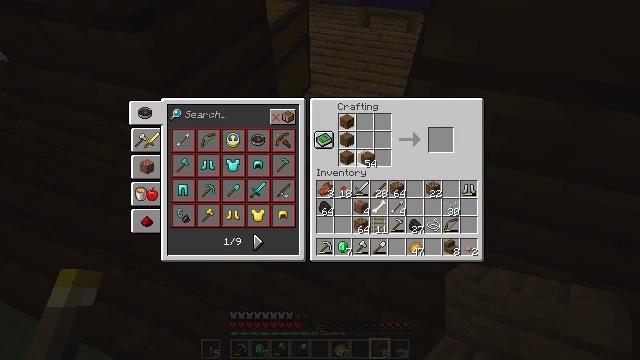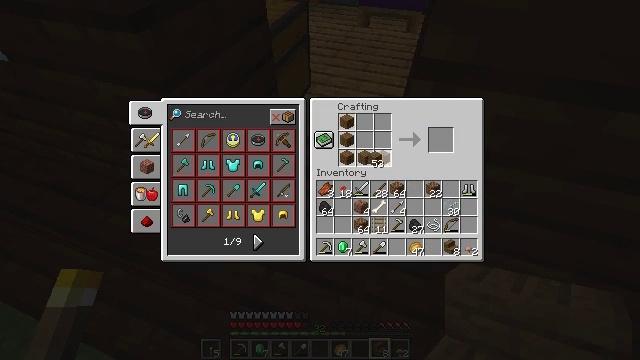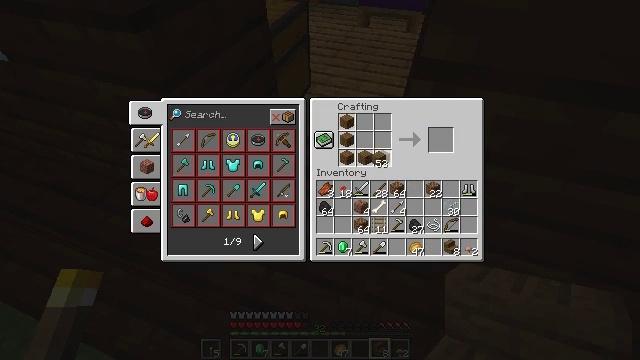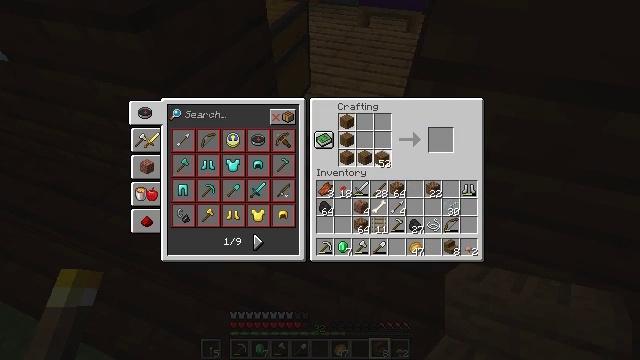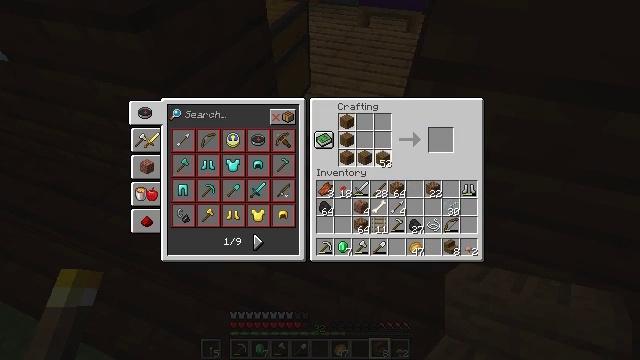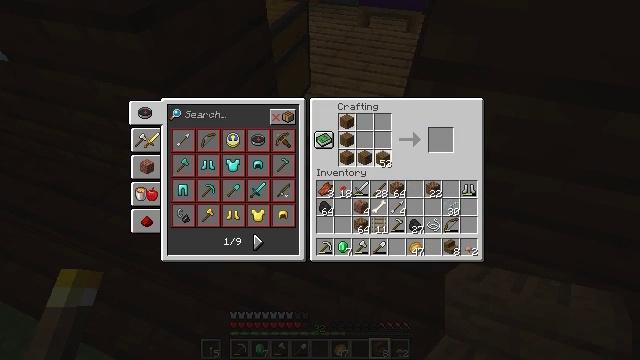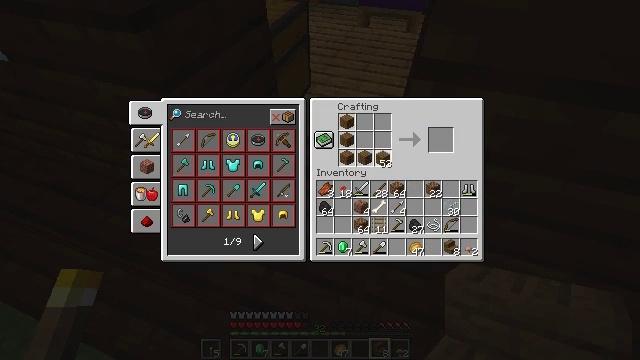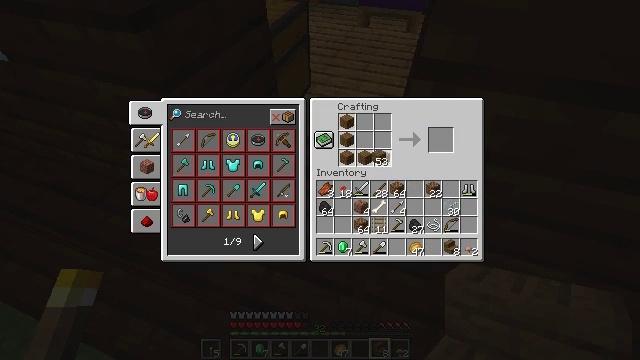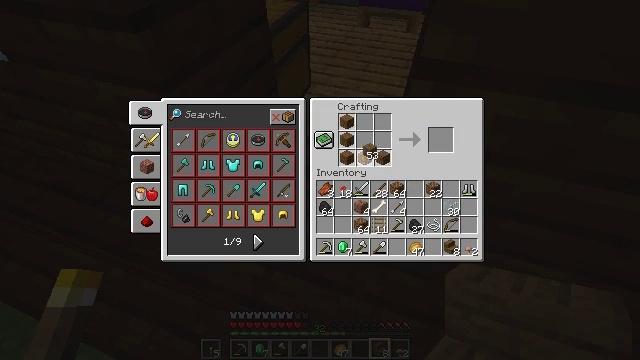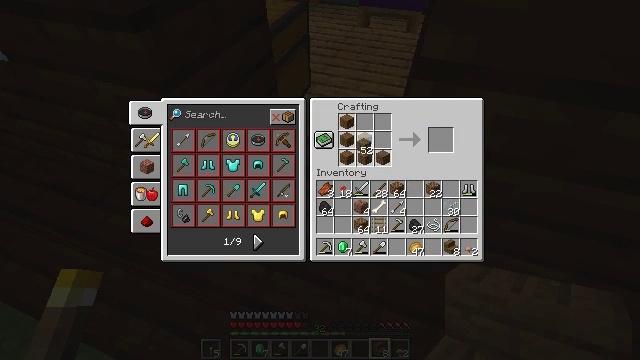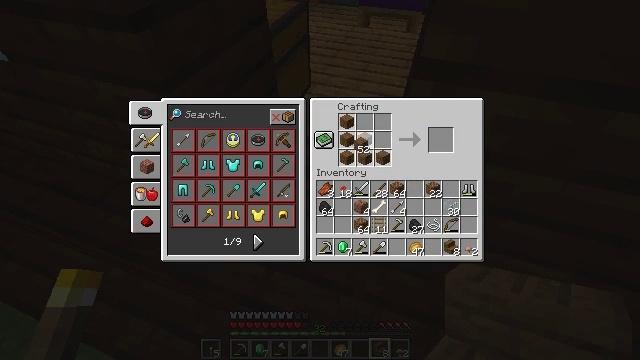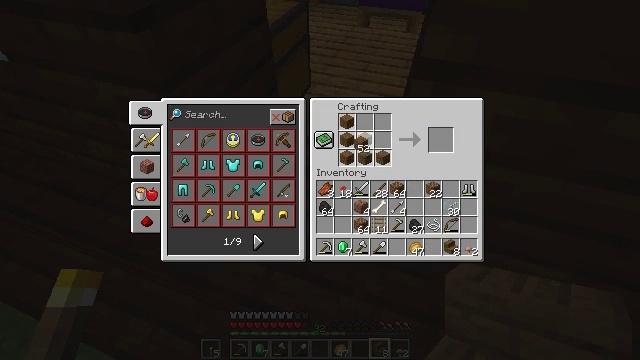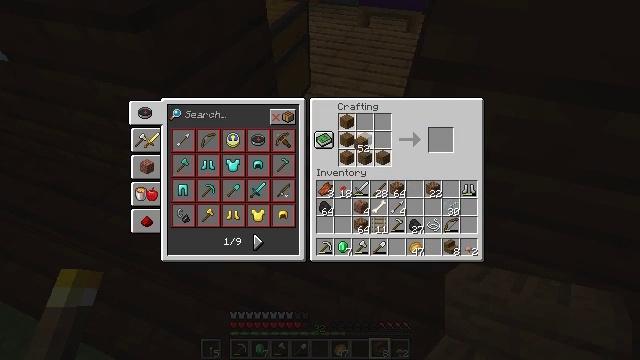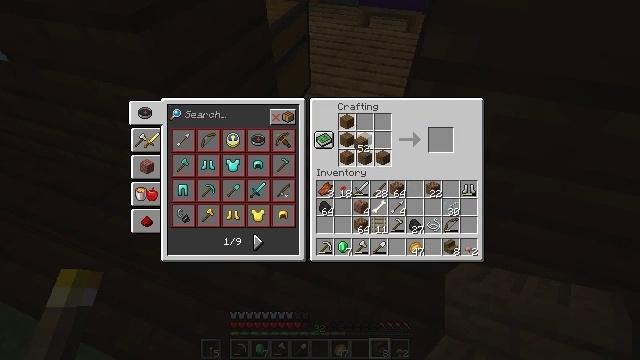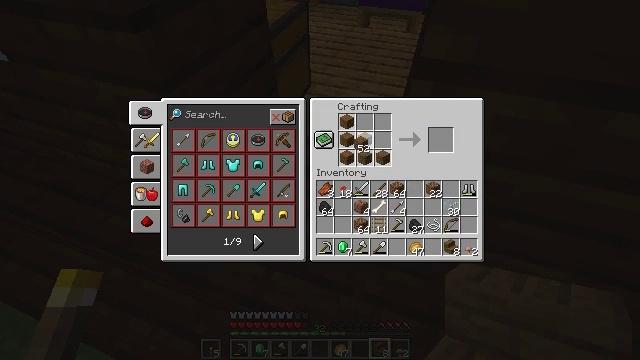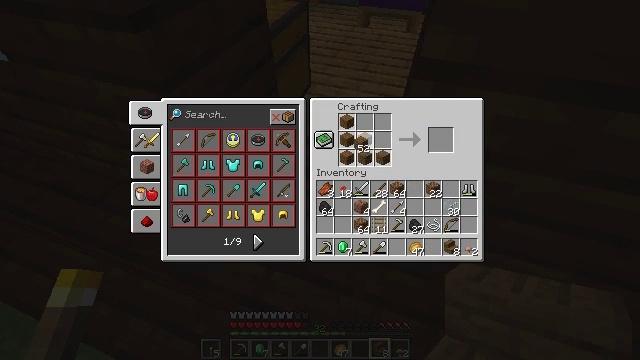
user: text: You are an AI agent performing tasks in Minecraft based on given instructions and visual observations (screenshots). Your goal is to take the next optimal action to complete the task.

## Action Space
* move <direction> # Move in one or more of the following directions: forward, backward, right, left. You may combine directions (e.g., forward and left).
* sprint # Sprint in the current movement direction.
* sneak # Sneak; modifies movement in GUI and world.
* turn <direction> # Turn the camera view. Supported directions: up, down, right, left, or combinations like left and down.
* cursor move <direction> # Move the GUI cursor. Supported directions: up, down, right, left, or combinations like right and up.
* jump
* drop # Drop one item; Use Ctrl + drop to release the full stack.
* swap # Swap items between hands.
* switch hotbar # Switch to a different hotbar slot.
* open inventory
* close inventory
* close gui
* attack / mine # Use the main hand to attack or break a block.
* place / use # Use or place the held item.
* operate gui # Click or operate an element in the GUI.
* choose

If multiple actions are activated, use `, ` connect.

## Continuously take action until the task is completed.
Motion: motion action
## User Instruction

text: Use the crafting grid to obtain spruce stairs from planks.
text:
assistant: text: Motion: choose
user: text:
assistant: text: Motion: choose
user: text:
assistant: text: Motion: choose
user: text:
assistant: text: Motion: choose
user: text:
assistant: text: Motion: choose
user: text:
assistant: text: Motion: choose
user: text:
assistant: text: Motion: choose
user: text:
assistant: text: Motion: cursor move left, choose
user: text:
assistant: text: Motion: choose
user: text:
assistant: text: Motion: choose
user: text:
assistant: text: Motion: choose
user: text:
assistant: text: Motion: choose
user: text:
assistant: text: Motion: choose
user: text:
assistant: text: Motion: choose
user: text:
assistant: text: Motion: choose
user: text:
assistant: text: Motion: choose
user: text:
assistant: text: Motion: cursor move right and down
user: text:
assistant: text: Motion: cursor move right and down
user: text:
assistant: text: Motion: cursor move right and down
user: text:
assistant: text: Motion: no_op
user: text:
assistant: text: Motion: no_op
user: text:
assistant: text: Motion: no_op
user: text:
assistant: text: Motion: no_op
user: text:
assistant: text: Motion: no_op
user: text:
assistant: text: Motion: operate gui
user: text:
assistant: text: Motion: operate gui
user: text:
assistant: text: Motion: operate gui
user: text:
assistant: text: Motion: no_op
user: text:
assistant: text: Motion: no_op
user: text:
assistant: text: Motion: no_op